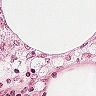
Metastatic tissue present: no